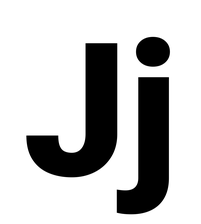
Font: Roboto_Black